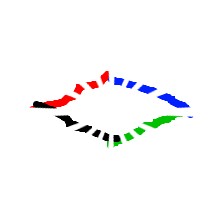
Shape: rhombus